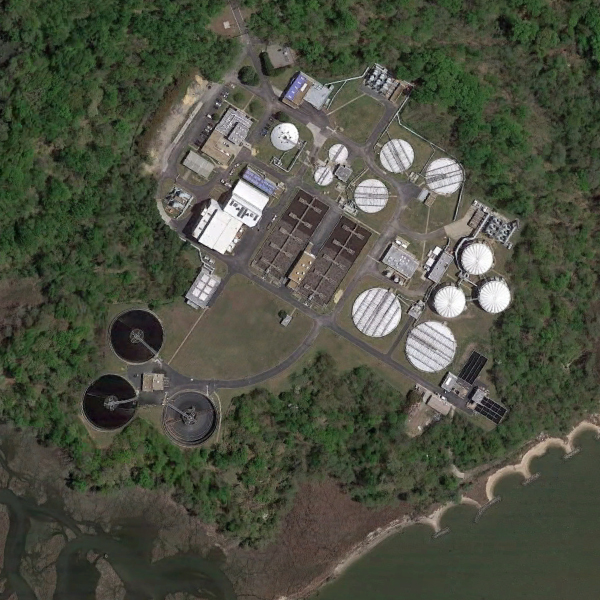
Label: StorageTanks